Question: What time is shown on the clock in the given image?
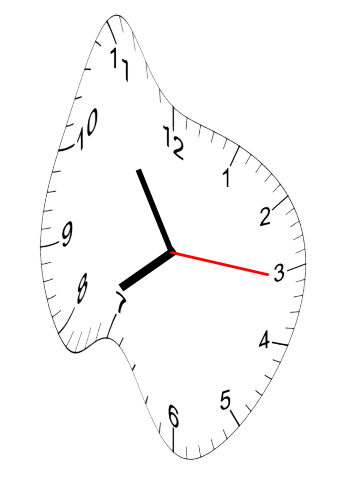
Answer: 07:54:16